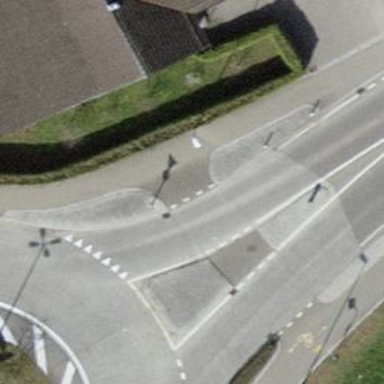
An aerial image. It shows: Unmarked road crossing.